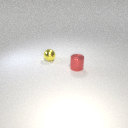
small yellow metal sphere to the left of small red metal cylinder